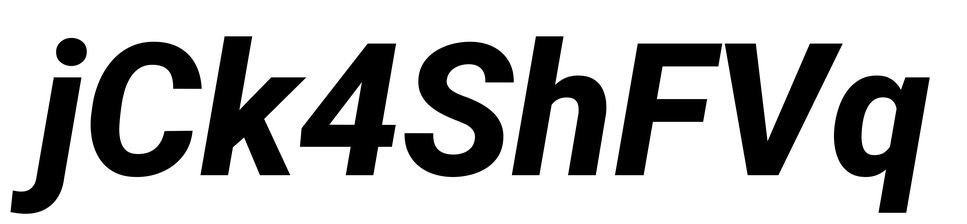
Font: Roboto-Italic_ExtraBold_Italic